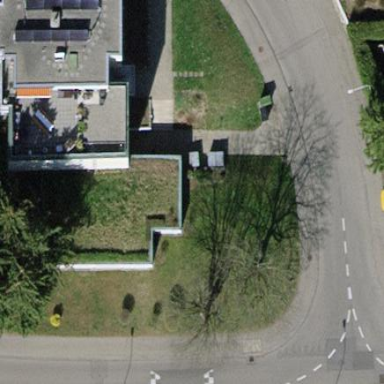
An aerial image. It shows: Part of building.